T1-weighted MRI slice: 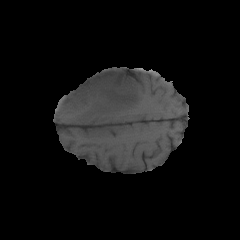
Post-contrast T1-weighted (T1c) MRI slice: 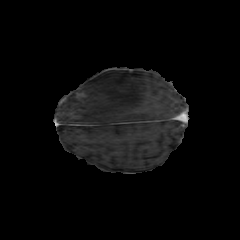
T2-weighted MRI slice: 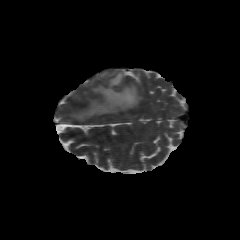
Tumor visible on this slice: yes